Question: I have to plot 10 files with the same legend, but I also need to order the number inside the files, because when I write a line at gnuplot, it shows some bad image. Some numbers have to be before others to show a continue line on my graph. Looking to the red line it is possible to see what I mean. Is there some way to do that?
'''
plot '<paste ../00/Statistic100.txt ../01/Statistic100.txt ../02/Statistic100.txt ../03/Statistic100.txt ../04/Statistic100.txt ../05/Statistic100.txt ../06/Statistic100.txt ../07/Statistic100.txt ../08/Statistic100.txt ../09/Statistic100.txt' with linespoint ls 1 title 'Reputation until 100%'
'''
Thanks in advance!
Felipe

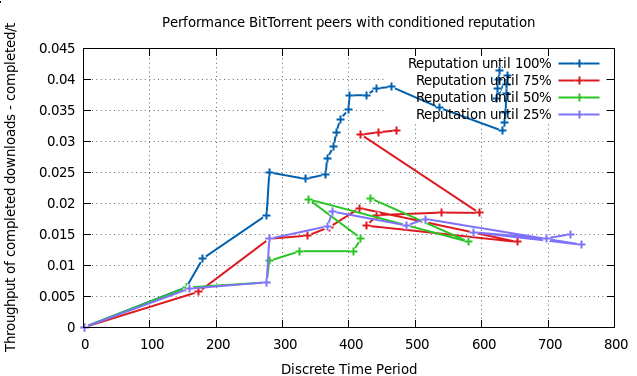
Answer: Use 'smooth unique' after the plot command.
From the <URL>:
> The option makes the data monotonic in x; points with the same
x-value are replaced by a single point having the average y-value. The
resulting points are then connected by straight line segments.
# Example
## Without ordering
'''
plot "-" with lines
0 3
2 4
-2 2
-5 -1
1 5
5 6
-1 -3
4 0
-3 -3
3 -4
-4 1
e
'''
Result:
>
## With ordering
'''
plot "-" smooth unique with lines
0 3
2 4
-2 2
-5 -1
1 5
5 6
-1 -3
4 0
-3 -3
3 -4
-4 1
e
'''
Result:
>